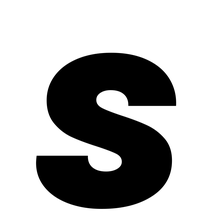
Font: Poppins-ExtraBoldItalic